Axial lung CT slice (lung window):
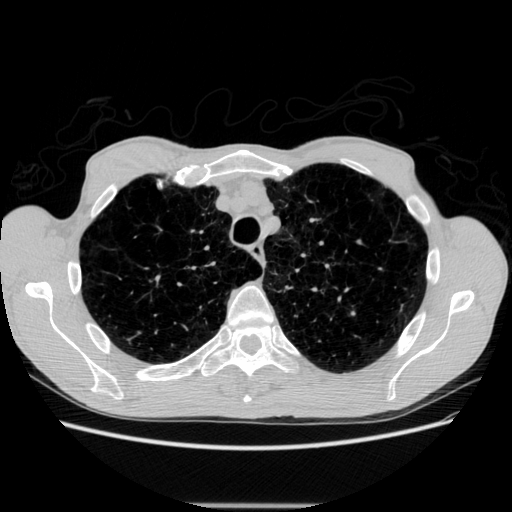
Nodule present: no